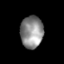
Tissue: lung
Cell type: Epithelial cells
Senescence score: 0.2288
Nuclear area (px): 713
Mean DAPI intensity: 140.08